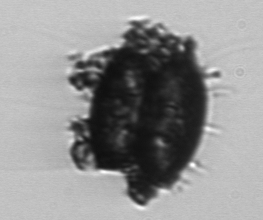
Label: Thalassiosira_TAG_external_detritus